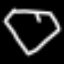
Label: diamond